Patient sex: M
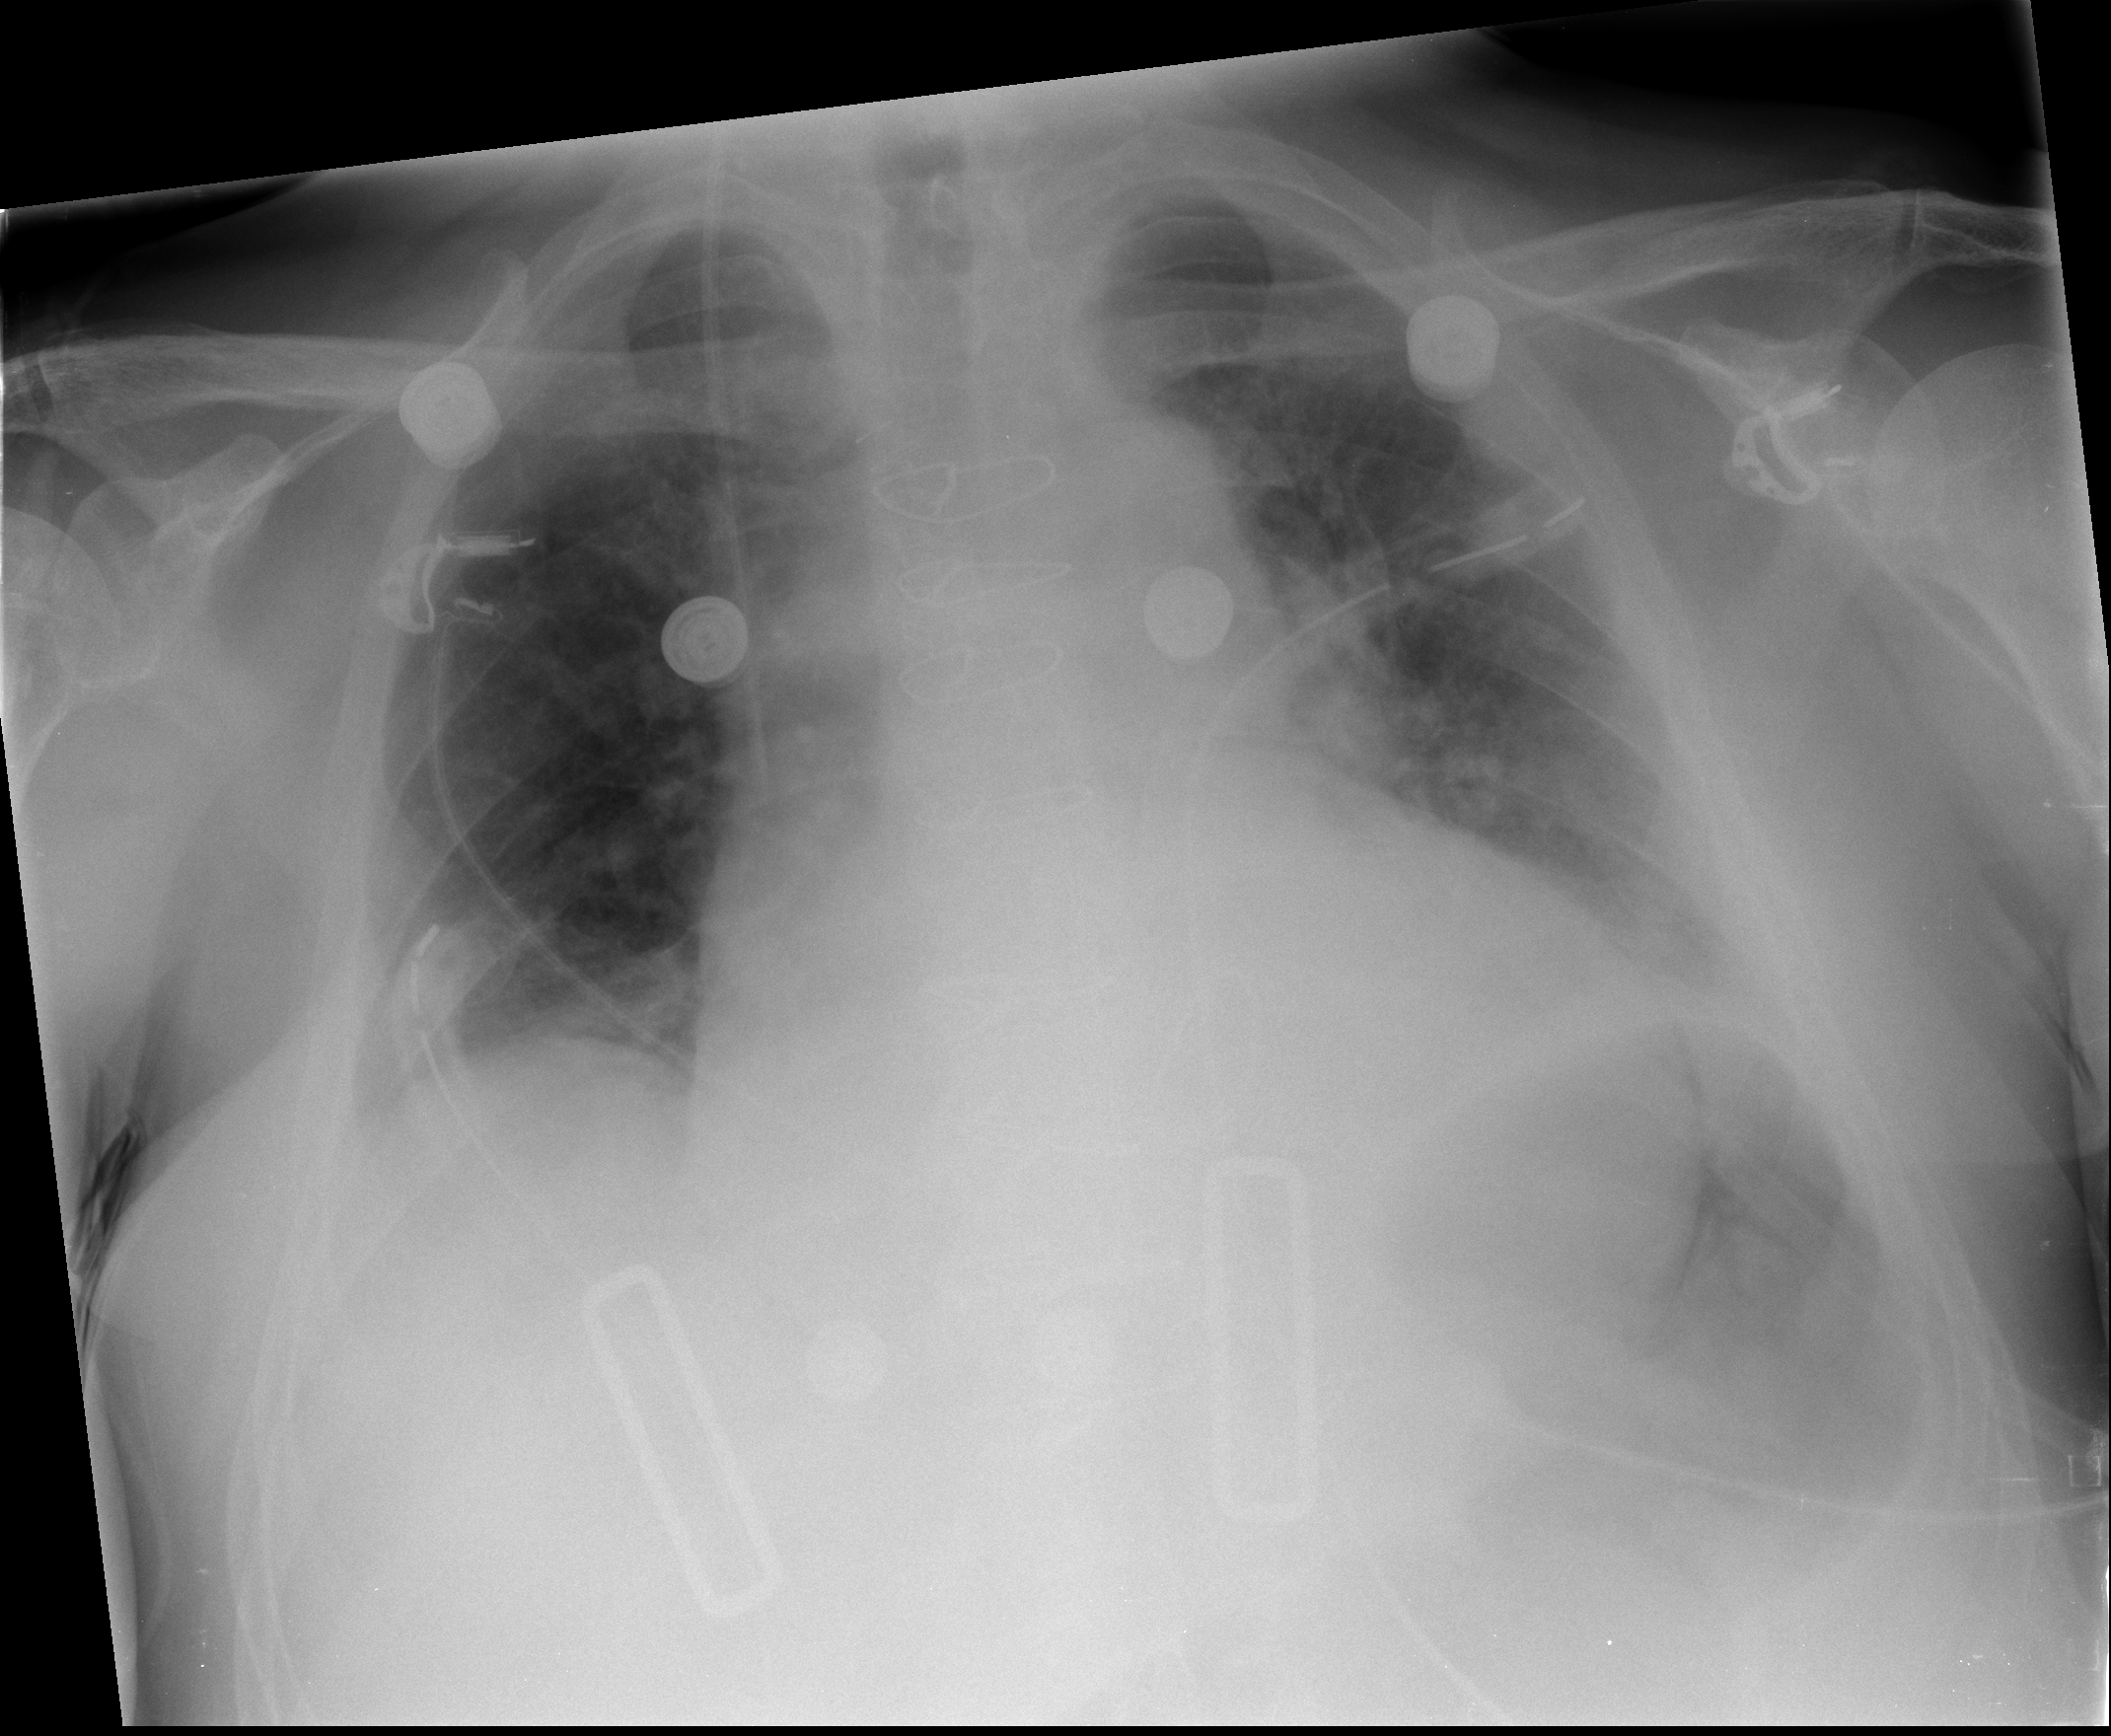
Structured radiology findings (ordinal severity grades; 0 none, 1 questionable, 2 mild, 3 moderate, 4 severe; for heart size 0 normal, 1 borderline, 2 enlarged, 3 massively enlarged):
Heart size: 2
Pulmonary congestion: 2
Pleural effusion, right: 1
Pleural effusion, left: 2
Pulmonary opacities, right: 0
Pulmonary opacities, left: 0
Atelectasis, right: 2
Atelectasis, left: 2